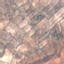
Land use / land cover class: PermanentCrop